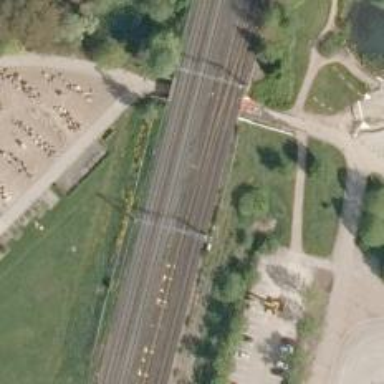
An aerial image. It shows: Railway track with continuous electrified contact line.